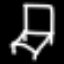
Label: chair